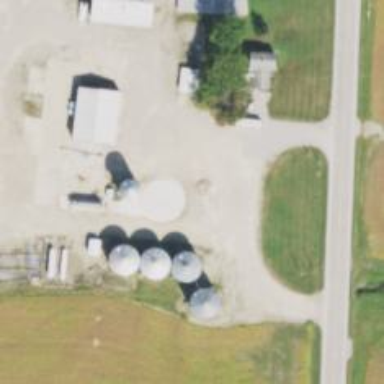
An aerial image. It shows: Silo.